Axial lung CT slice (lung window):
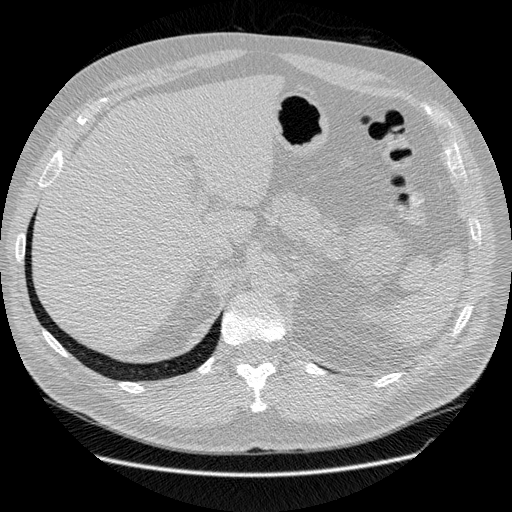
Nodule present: no